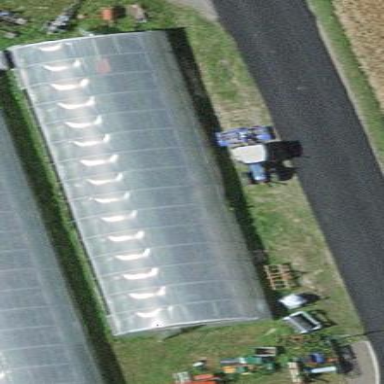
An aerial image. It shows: Greenhouse used for horticulture purposes.